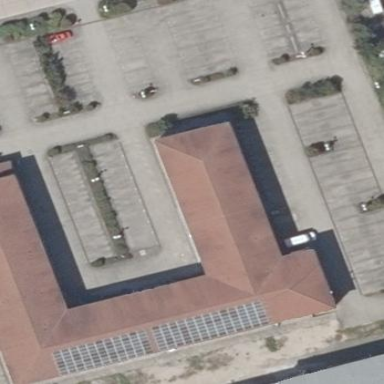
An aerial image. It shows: Commercial building with gabled red roof.